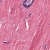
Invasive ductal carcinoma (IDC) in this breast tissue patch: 0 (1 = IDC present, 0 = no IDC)